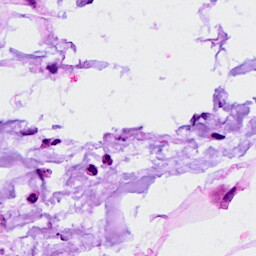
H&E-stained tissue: Breast